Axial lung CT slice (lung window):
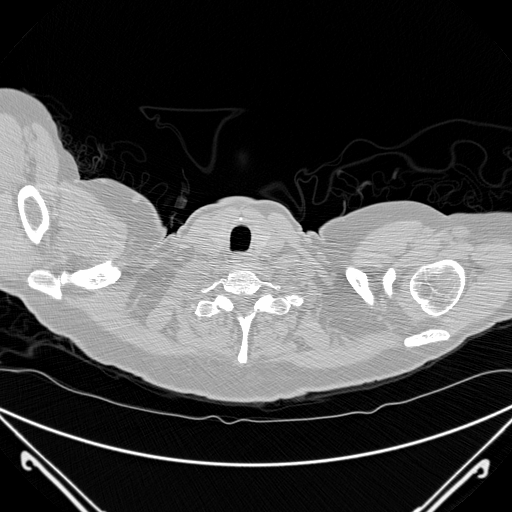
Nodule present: no